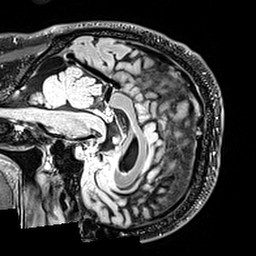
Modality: T2w
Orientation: sagittal
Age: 35
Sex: male
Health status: healthy
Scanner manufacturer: siemens
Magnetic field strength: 3 T
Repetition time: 5 s
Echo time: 0.397 s